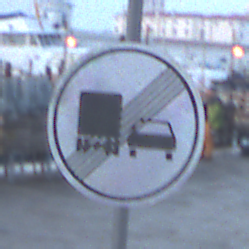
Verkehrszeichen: EndeUeberholverbotKraftfahrzeuge
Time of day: Dawn
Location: Outdoor (Urban)
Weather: Clear
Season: NotSpecified
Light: Natural